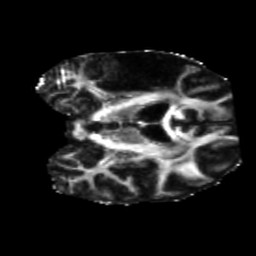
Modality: FA
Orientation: coronal
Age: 66
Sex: male
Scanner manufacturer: siemens
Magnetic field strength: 3 T
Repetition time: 5.25 s
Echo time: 0.08 s